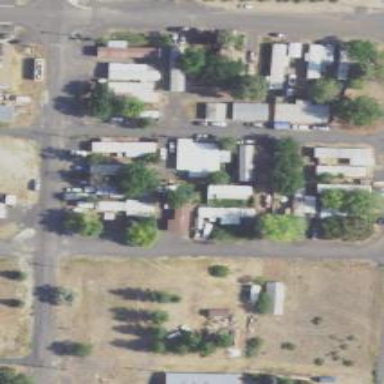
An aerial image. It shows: Alley classified as service road.